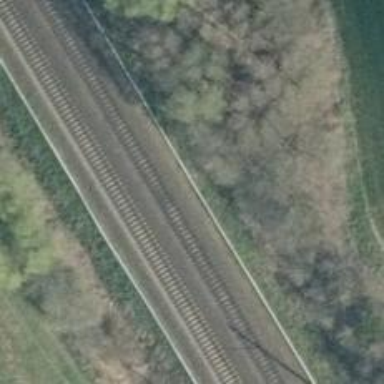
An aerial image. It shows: Railway track with contact lines for electrification.